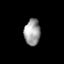
Tissue: lung
Cell type: Epithelial cells
Senescence score: 0.1782
Nuclear area (px): 409
Mean DAPI intensity: 158.932